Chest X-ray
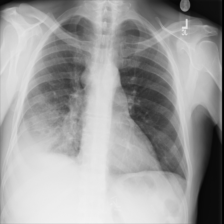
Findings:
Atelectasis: positive
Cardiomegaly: negative
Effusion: negative
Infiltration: positive
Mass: negative
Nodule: negative
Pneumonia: negative
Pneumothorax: negative
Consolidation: negative
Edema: negative
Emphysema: negative
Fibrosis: negative
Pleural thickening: negative
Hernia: negative